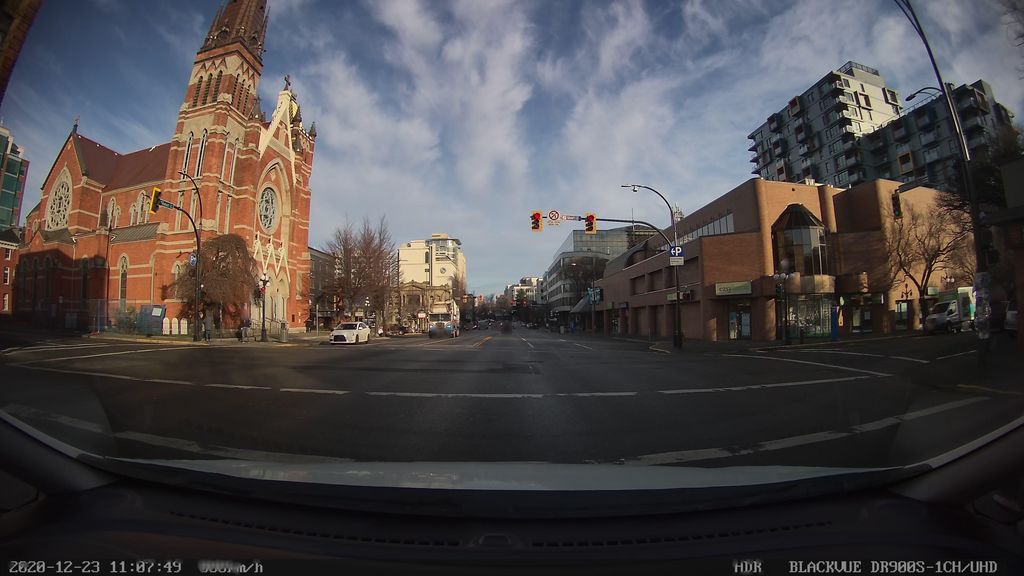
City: victoria